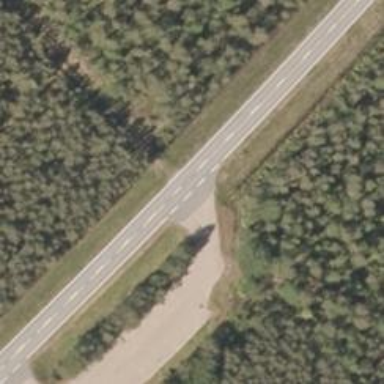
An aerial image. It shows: Paved primary highway with asphalt surface.